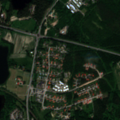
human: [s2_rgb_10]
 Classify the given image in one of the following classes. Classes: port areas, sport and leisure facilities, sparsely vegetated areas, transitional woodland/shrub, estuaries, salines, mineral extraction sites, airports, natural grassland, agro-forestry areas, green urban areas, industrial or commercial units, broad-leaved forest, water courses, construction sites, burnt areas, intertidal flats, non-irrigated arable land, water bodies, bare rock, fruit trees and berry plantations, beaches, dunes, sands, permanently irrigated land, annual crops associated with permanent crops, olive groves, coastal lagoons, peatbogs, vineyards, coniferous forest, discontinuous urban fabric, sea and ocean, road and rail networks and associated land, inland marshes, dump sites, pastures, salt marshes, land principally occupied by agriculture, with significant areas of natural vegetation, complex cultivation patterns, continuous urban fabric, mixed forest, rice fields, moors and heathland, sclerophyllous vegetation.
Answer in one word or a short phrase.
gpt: discontinuous urban fabric, broad-leaved forest, coniferous forest, mixed forest, water bodies